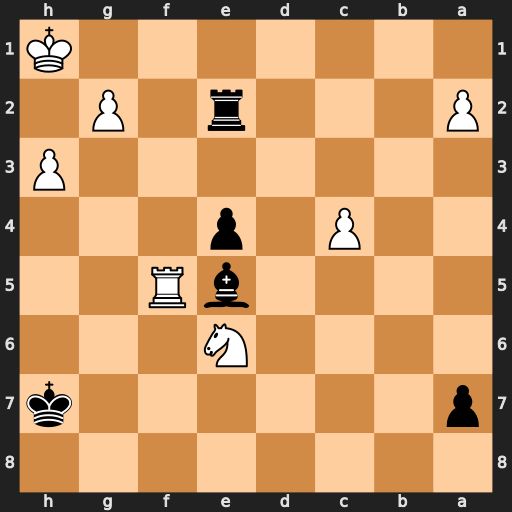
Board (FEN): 8/p6k/4N3/4bR2/2P1p3/7P/P3r1P1/7K
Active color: b
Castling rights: -
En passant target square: -
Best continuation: Re1+ Rf1 Rxf1#